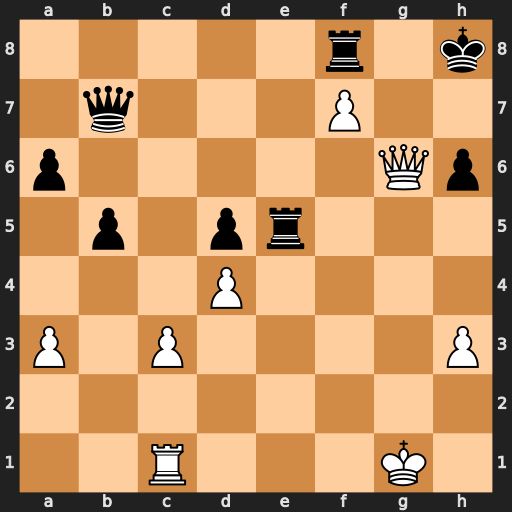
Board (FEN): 5r1k/1q3P2/p5Qp/1p1pr3/3P4/P1P4P/8/2R3K1
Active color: w
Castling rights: -
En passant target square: -
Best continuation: Qxh6#